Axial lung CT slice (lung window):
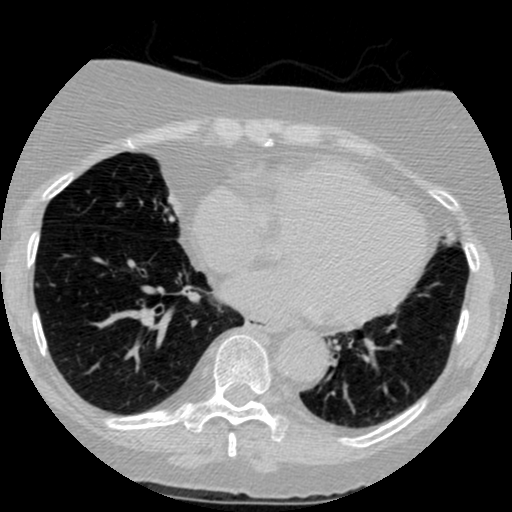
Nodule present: yes
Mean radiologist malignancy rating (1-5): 2